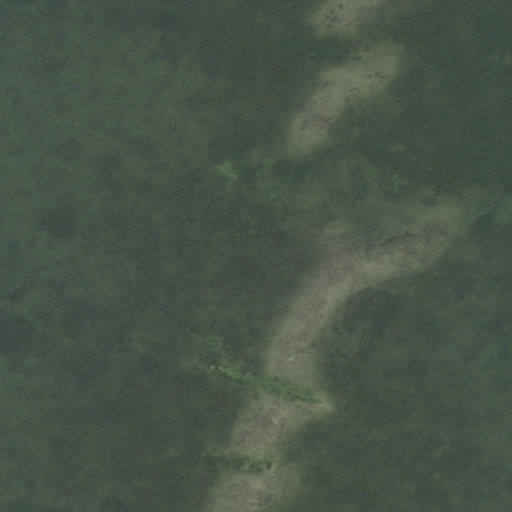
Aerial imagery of bar in Florida named Arsenic Bank containing only open water